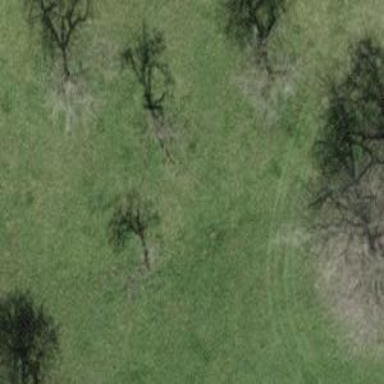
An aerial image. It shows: Single tag "natural: tree."